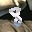
Label: 8